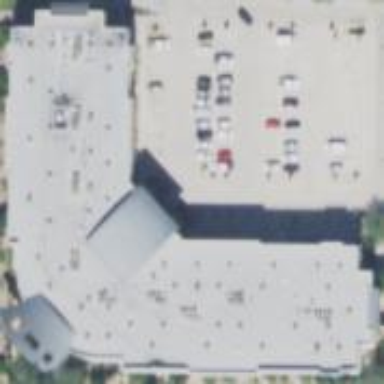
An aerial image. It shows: Office building.